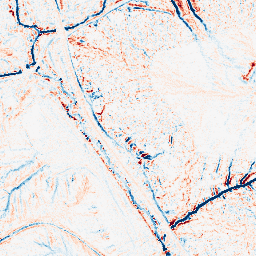
Category: edge_preserving
Decomposition family: median
Decomposition parameters: size: 7
Upsampling method: bicubic
Upsampling parameters: scale: 8
Upsampling scale: 8